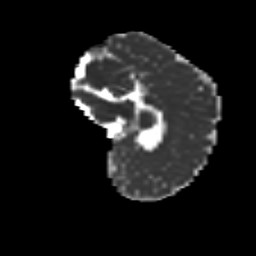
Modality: MD
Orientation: sagittal
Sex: male
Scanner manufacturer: siemens
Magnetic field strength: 3 T
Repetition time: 5 s
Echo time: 0.071 s